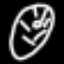
Label: clock